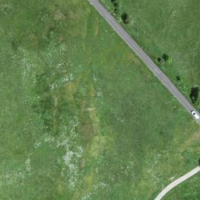
EUNIS habitat code: 24
Species observed at this site:
Lanius collurio